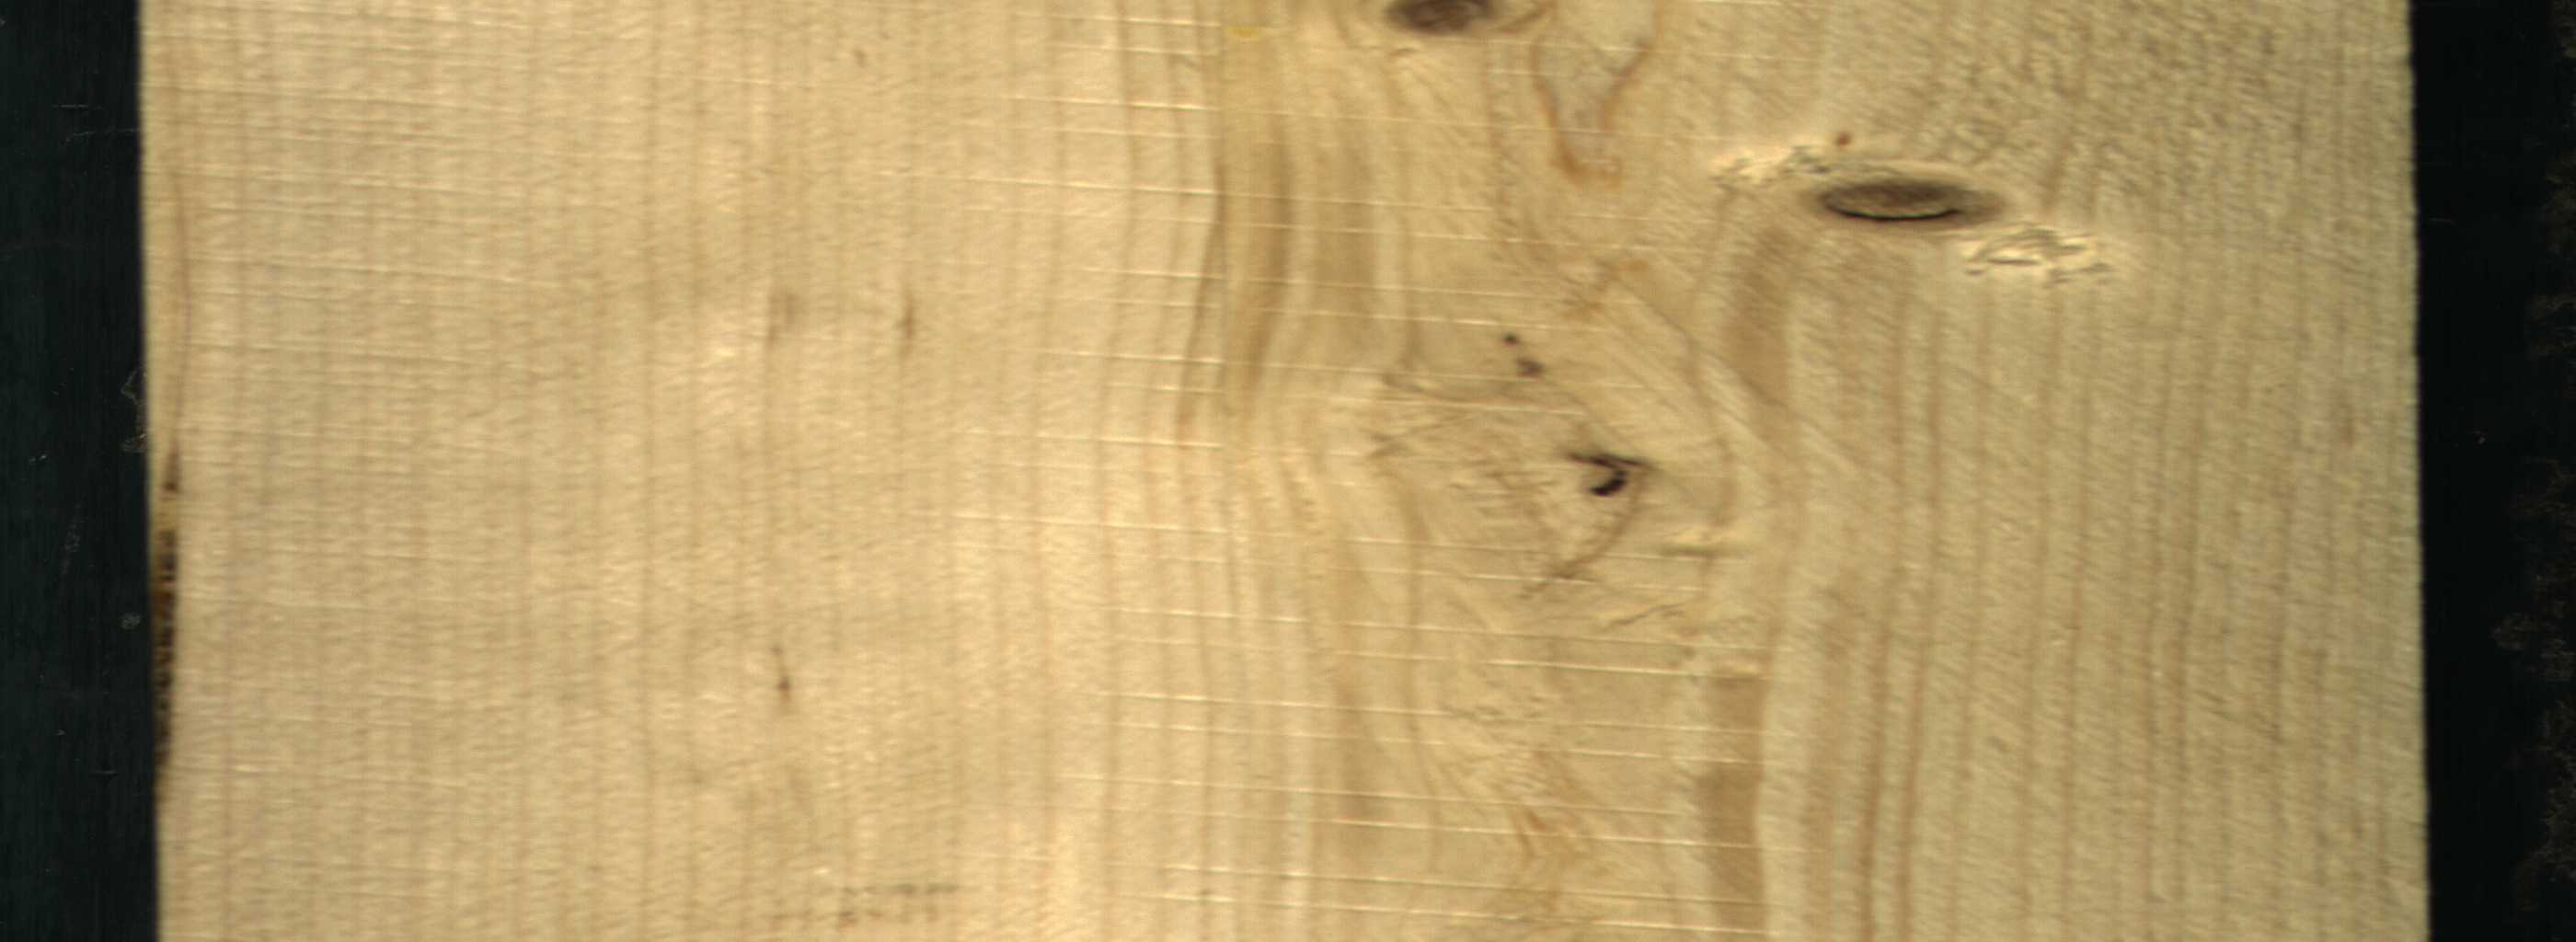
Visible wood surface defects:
Dead_Knot
Dead_Knot
Live_Knot